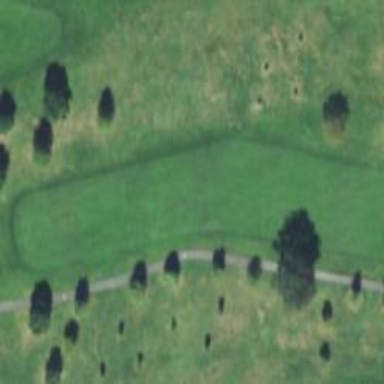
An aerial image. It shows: Golf hole.